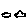
Label: cloud